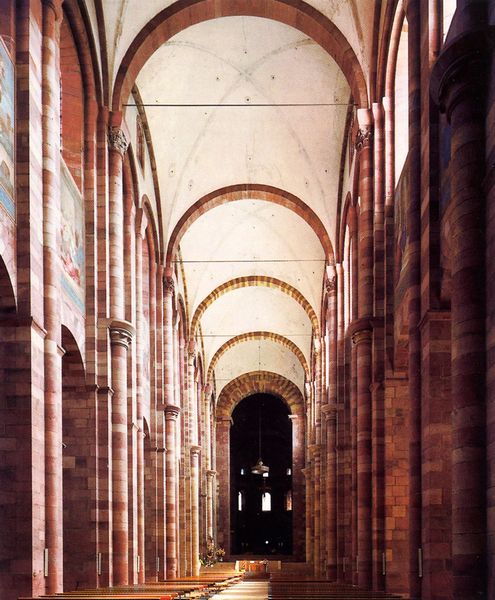
Titel: Dom St. Maria und St. Stephan
Standort: Speyer, Dom (EU - D - RP)
Schlagwörter: gemälde, schatten, fenster, holz, licht, orange, pfeiler, säule, säulen, rot, architektur, stein, kirche, decke, bogen, italien, mauer, ziegel, bank, pilaster, rundbogen, leuchter, foto, bögen, gang, gewölbe, hängen, dom, flur, bänke, kapitelle, kathedrale, langhaus, kreuzrippen, mittelgang, mittelschiff, sandstein, kreuzgrat, apsis, rundbögen, fresken, chor, kapitel, säulengang, gemauert, aachen, korridor, koridor, roter stein, hauptgang, obergadeb, rundvorlage, strebedach